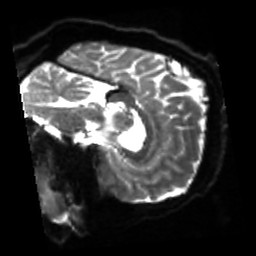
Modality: sbref
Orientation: sagittal
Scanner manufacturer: siemens
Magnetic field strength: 3 T
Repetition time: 4 s
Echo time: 0.0594 s